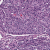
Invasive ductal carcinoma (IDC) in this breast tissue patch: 1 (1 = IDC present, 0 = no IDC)